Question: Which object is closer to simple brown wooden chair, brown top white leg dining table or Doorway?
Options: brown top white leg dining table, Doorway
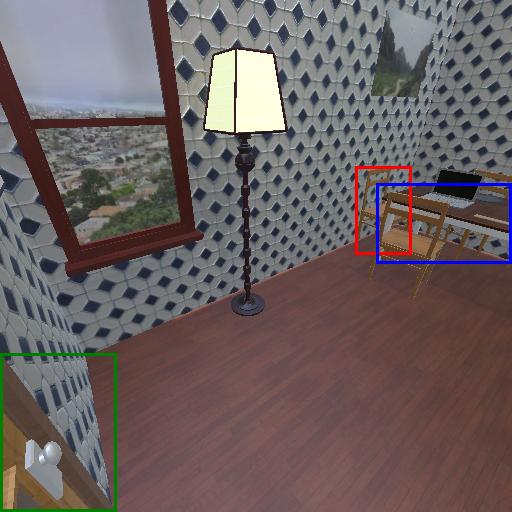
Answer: brown top white leg dining table